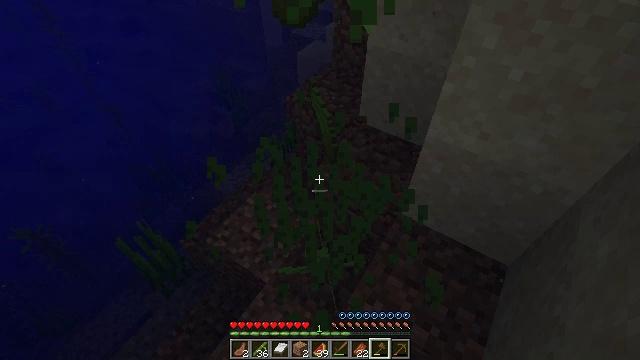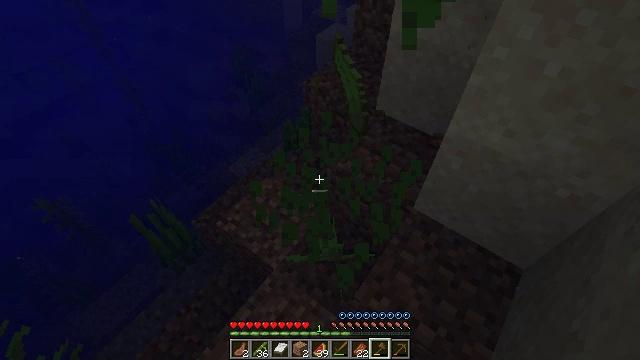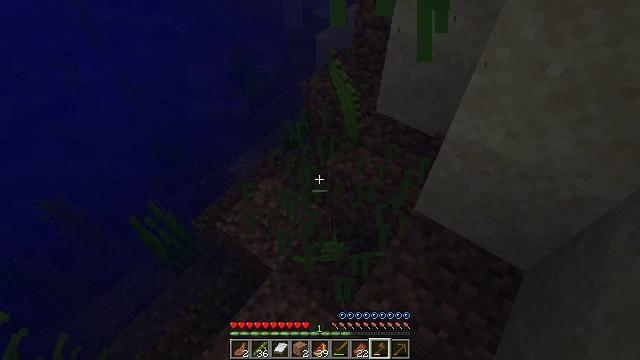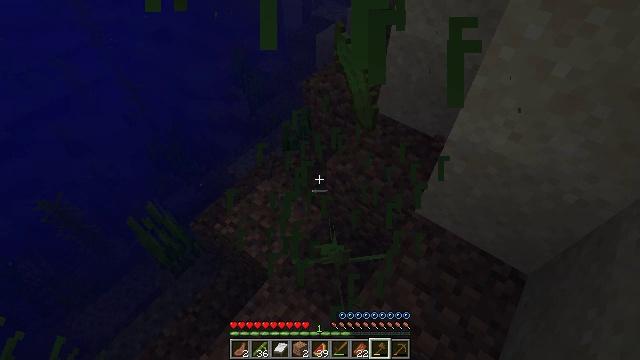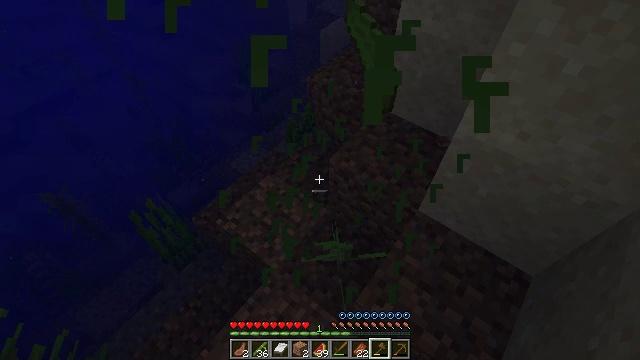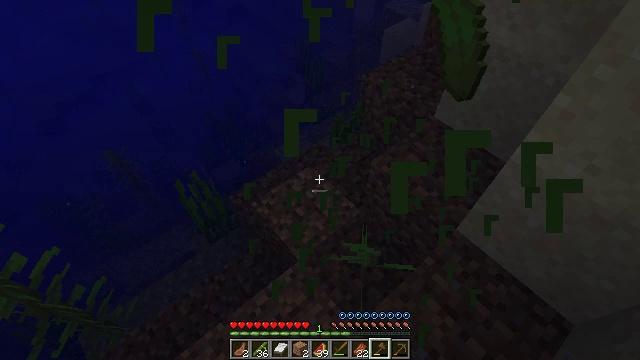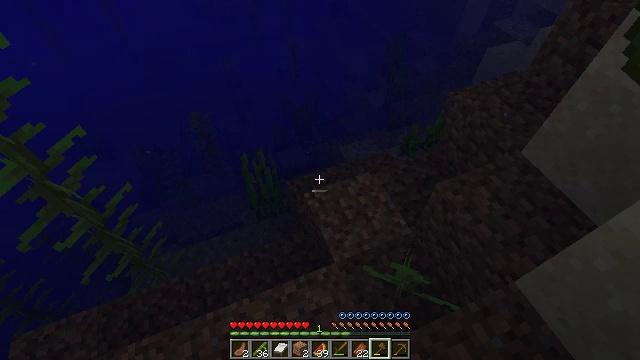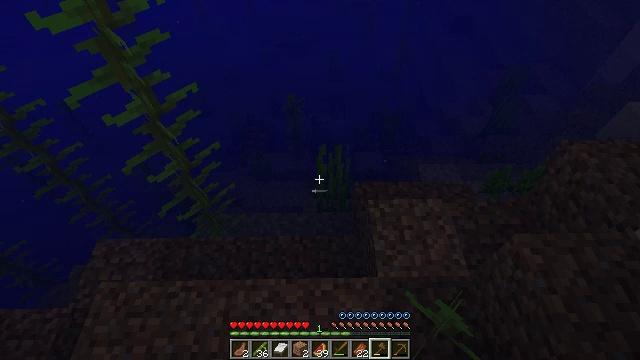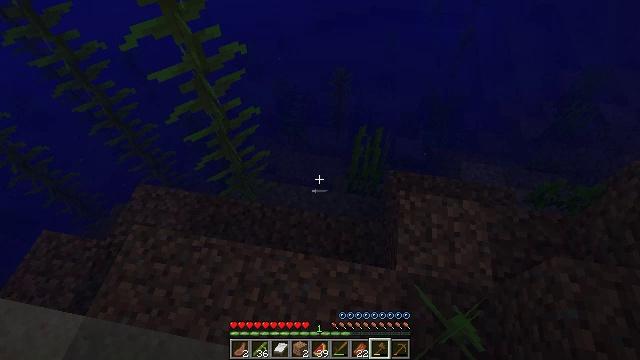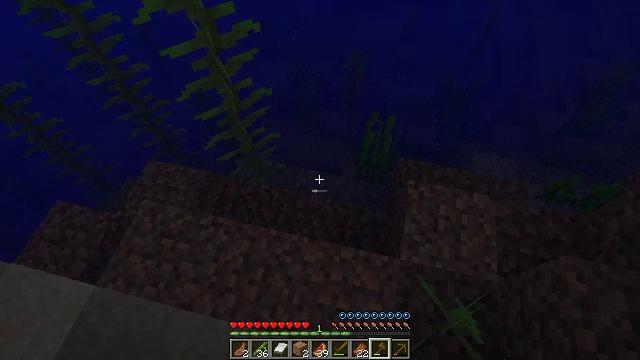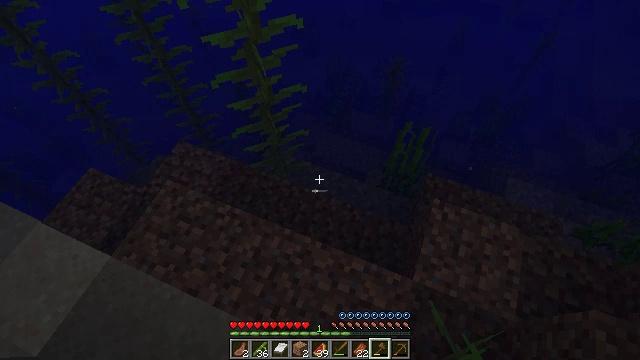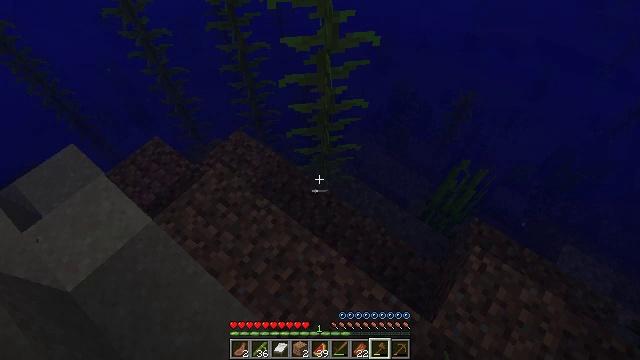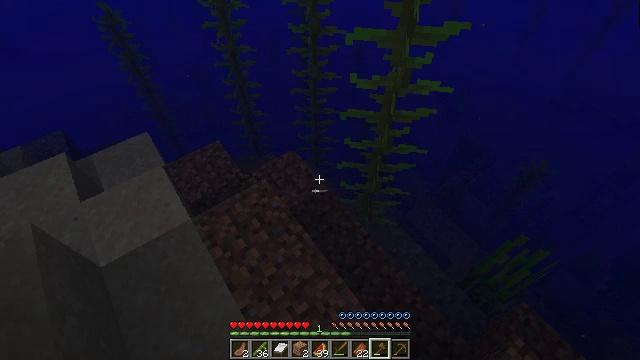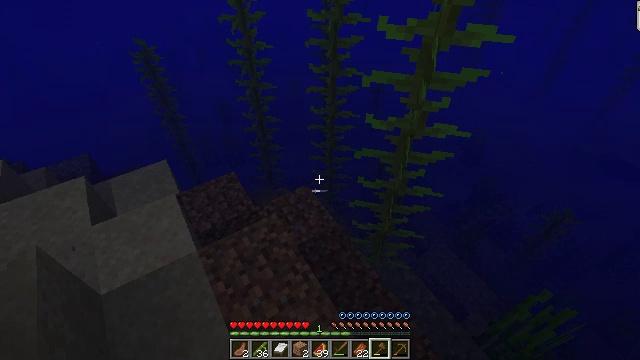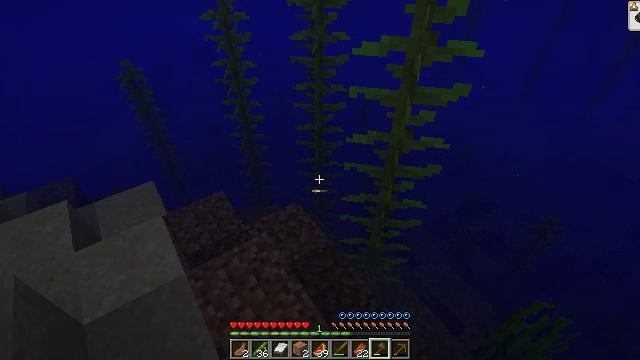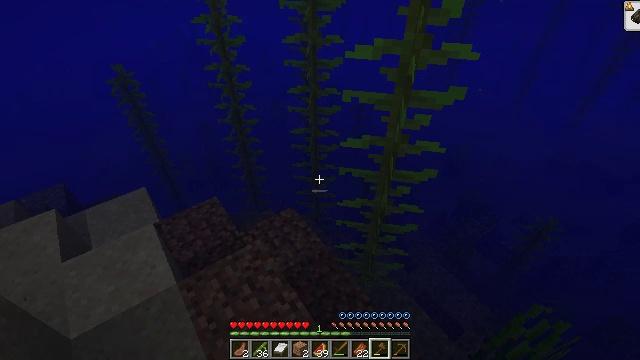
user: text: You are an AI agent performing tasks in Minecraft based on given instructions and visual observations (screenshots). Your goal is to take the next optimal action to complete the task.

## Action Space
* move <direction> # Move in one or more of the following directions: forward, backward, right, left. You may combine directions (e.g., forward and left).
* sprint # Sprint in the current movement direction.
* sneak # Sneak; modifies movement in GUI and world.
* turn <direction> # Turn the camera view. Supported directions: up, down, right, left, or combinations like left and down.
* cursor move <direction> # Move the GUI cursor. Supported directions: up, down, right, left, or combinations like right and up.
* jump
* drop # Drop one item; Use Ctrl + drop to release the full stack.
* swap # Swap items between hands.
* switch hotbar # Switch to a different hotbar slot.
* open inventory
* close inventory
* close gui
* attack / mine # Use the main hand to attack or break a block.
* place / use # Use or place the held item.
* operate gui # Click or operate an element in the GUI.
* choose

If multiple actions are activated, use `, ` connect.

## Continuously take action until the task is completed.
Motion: motion action
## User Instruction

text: Break the kelp plant in the ocean.
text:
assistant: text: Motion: turn left and down, attack / mine
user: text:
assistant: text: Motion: no_op
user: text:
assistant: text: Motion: no_op
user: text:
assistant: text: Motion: no_op
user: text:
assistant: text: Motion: turn left
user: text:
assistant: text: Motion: move forward, turn left
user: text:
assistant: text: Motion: move forward, turn left
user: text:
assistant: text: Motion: move forward, turn left and down
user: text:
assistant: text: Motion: move forward, turn left and down
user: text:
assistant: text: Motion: move forward, turn left
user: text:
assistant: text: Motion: move forward, turn left and up
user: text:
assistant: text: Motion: move forward, turn left and up
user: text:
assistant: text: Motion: move forward, turn left and up
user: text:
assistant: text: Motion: move forward, turn right and up
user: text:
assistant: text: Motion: move forward, attack / mine
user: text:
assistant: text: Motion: move forward, turn right, attack / mine
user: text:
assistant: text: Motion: move forward, turn right and down, attack / mine
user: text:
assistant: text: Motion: move forward, turn down, attack / mine
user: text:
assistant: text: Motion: move forward, turn right and down, attack / mine
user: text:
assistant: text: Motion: move forward, turn right and down, attack / mine
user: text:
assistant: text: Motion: move forward, turn right and down
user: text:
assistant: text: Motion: move forward, turn down, attack / mine
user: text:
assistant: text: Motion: move forward, turn down, attack / mine
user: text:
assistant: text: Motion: move forward
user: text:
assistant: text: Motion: move forward, attack / mine
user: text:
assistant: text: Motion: move forward, attack / mine
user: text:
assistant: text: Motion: move forward, turn left, attack / mine
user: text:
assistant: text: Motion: move forward, turn left
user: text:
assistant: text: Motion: move forward, turn left, attack / mine
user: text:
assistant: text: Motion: move forward, turn up, attack / mine